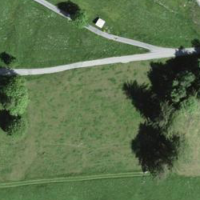
EUNIS habitat code: 24
Species observed at this site:
Milvus migrans